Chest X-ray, PA view. Patient: 57 years old, sex F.
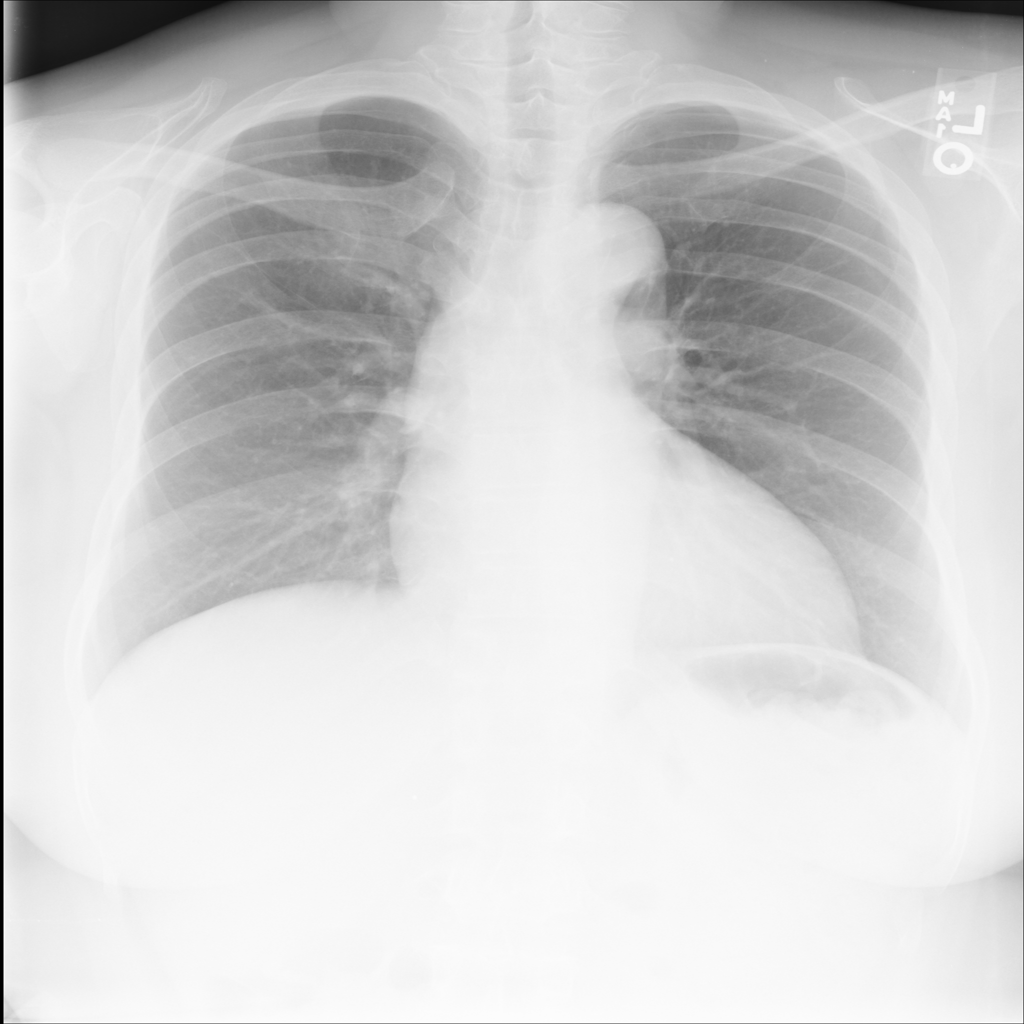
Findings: No Finding